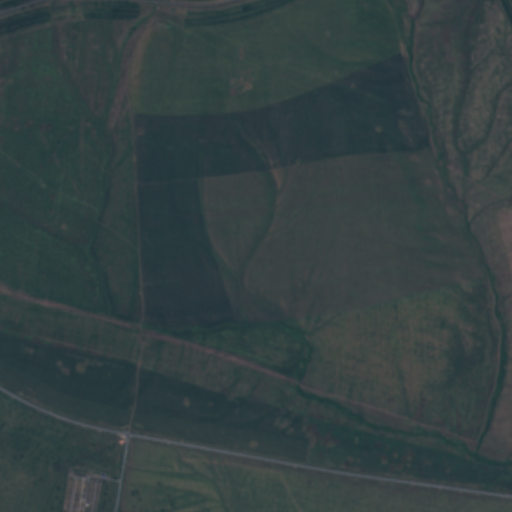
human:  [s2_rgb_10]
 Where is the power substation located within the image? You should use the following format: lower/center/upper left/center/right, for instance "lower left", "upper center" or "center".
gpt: The power substation is located in the lower left of the image.
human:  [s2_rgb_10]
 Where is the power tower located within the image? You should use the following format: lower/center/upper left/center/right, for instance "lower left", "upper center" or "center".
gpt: There is no power tower in the image.